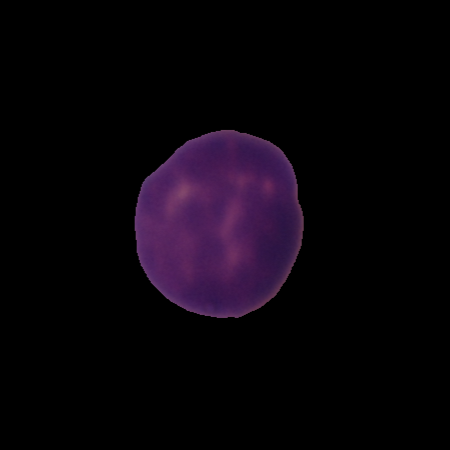
Label: healthy